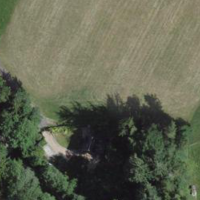
EUNIS habitat code: 25
Species observed at this site:
Caltha palustris